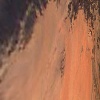
Label: land